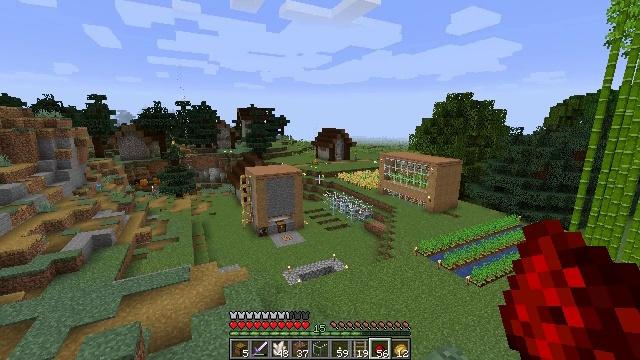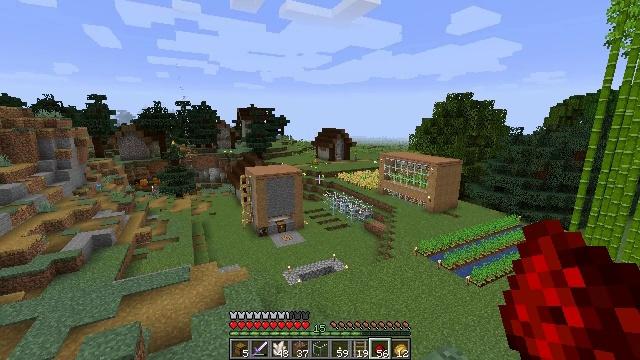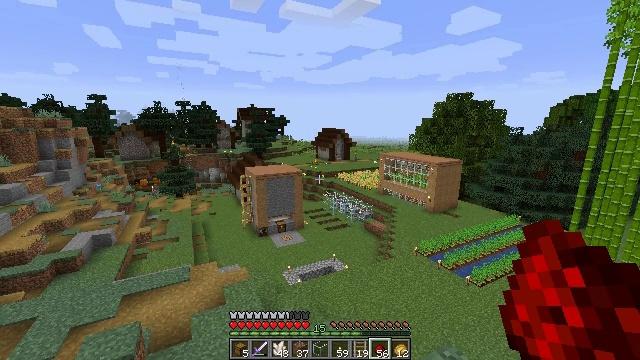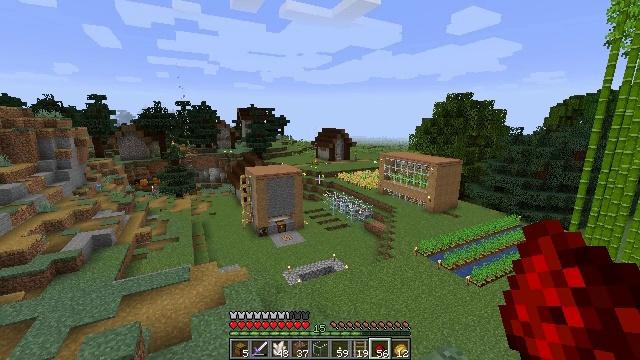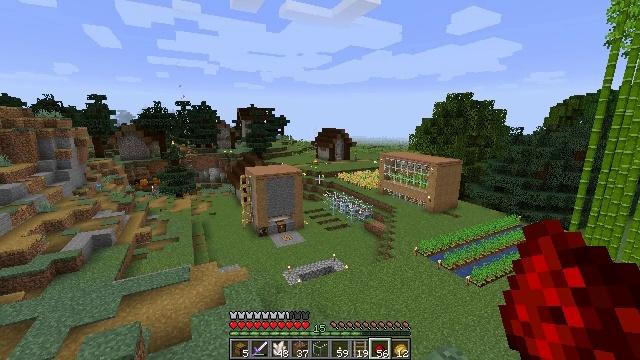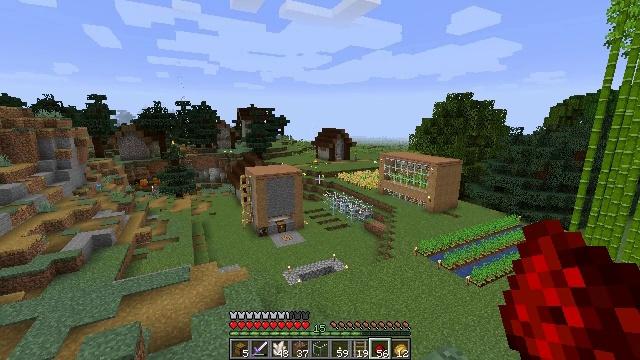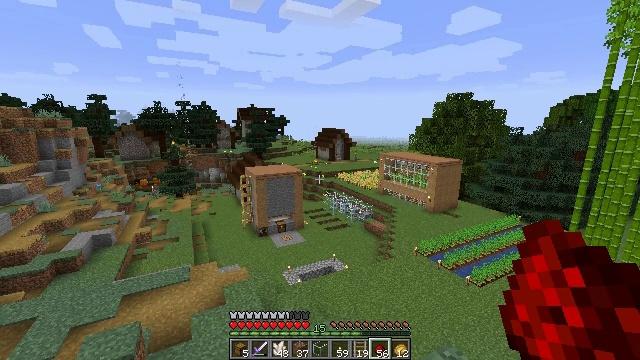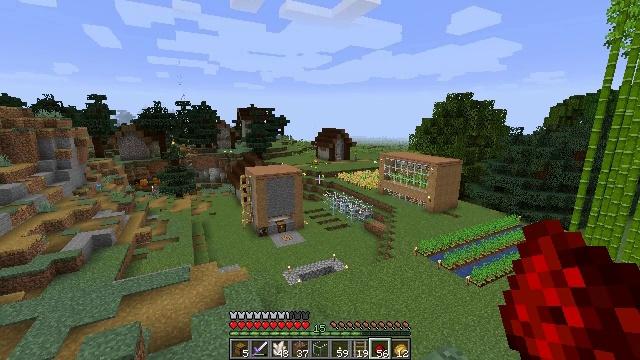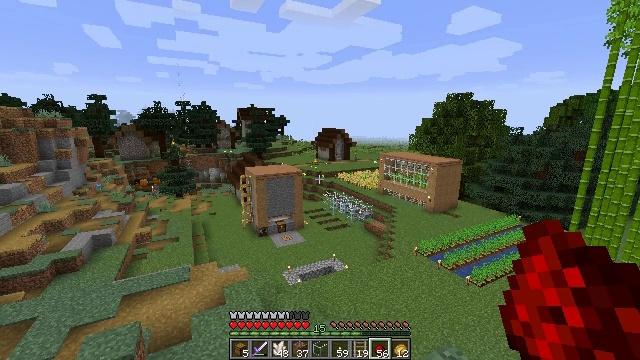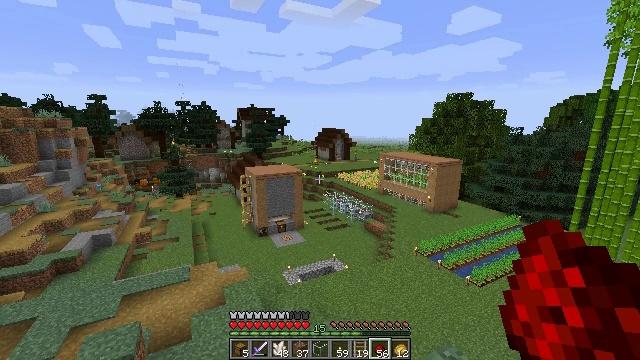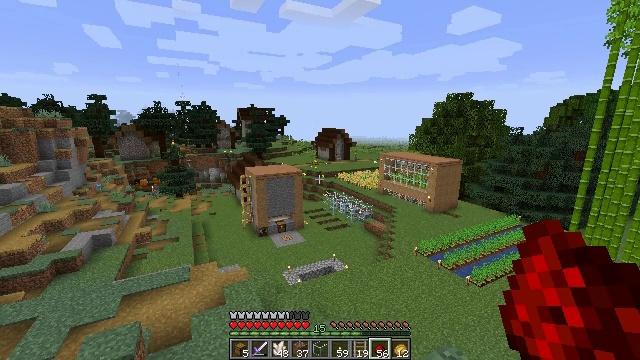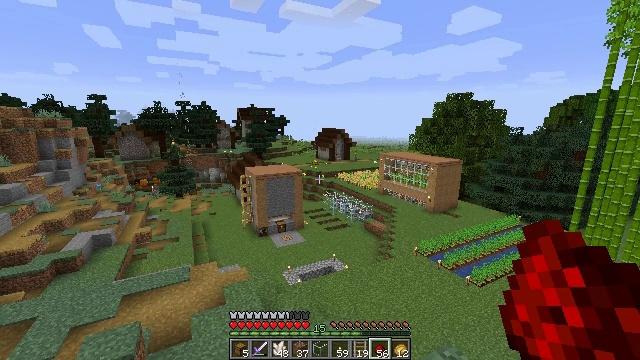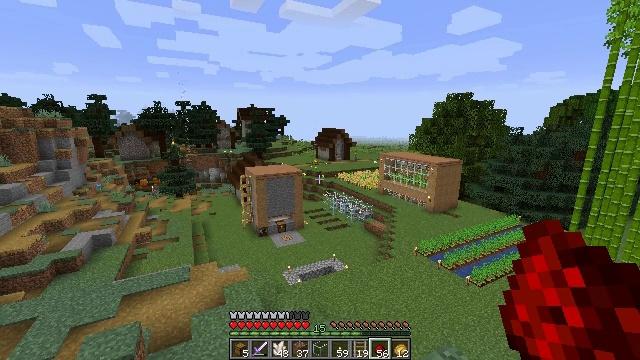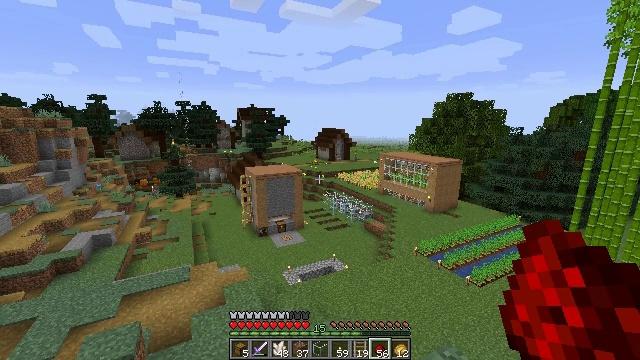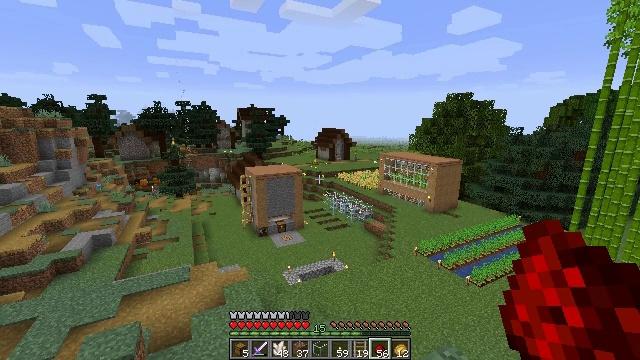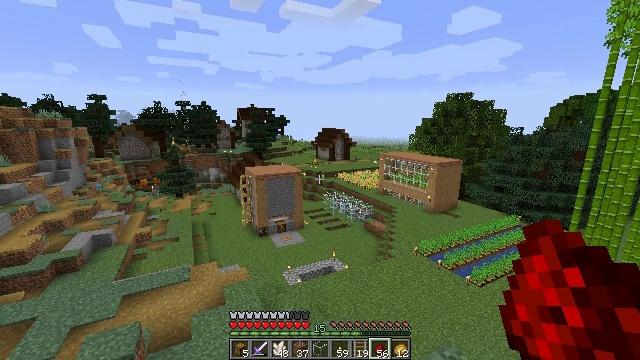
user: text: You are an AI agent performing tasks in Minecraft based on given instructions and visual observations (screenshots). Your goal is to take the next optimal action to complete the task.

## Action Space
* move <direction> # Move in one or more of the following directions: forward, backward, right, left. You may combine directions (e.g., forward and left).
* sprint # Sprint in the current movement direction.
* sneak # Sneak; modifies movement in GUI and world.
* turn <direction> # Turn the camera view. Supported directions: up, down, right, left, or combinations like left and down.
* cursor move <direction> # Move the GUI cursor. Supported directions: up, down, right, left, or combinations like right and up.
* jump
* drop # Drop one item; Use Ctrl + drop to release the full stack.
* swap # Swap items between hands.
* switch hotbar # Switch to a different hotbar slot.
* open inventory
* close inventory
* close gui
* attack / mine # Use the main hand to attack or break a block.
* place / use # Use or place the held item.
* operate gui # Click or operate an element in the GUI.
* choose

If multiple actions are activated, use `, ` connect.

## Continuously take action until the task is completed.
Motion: motion action
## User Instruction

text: Create black dye from resources.
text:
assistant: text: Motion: no_op
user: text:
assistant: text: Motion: no_op
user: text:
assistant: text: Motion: no_op
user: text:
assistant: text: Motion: no_op
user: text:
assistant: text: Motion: no_op
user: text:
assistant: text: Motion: no_op
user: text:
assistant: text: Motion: no_op
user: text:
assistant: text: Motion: no_op
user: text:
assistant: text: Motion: no_op
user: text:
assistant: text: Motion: no_op
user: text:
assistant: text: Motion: no_op
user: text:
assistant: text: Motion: no_op
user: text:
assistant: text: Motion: no_op
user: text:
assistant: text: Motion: no_op
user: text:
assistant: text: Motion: no_op
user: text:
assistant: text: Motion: no_op
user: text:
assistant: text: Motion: no_op
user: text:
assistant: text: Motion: no_op
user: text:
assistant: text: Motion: no_op
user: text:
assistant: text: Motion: no_op
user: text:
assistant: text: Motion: no_op
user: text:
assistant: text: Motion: no_op
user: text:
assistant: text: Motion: no_op
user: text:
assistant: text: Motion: no_op
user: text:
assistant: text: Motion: no_op
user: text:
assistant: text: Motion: no_op
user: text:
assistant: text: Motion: no_op
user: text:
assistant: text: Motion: no_op
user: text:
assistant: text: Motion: no_op
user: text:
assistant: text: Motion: no_op